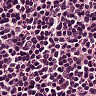
Metastatic tissue present: no